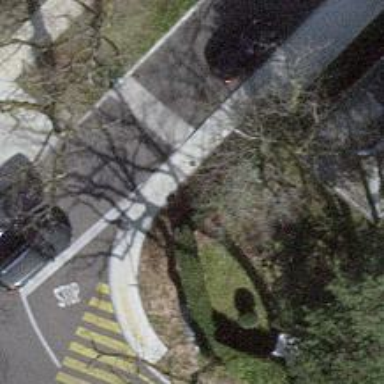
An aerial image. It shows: Sidewalk made of concrete.